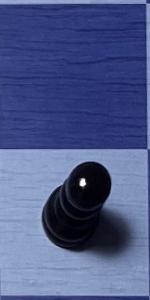
Label: Pawn_Black